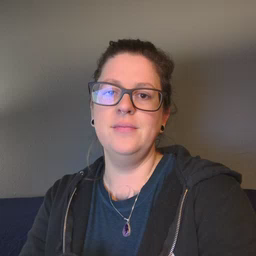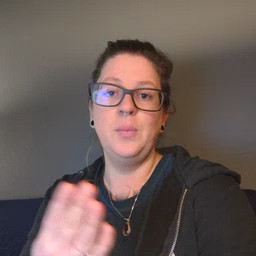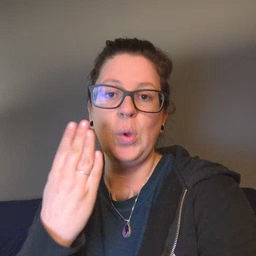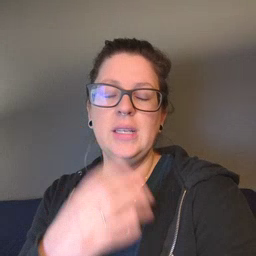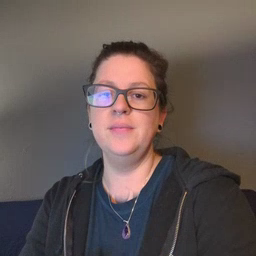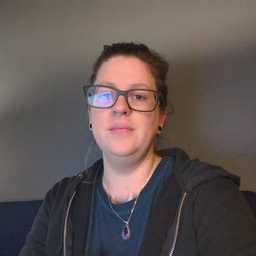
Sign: morning